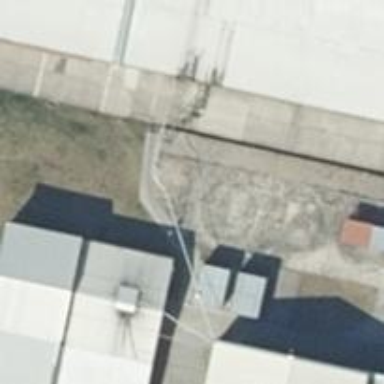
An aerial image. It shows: Storage tank with man-made structure.